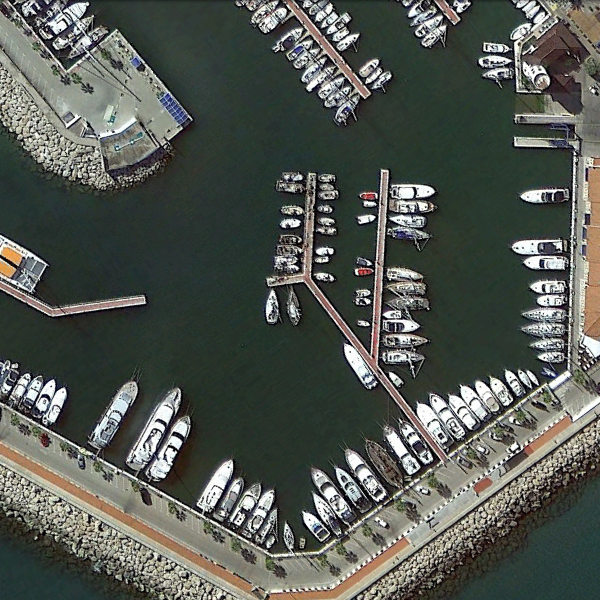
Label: Port